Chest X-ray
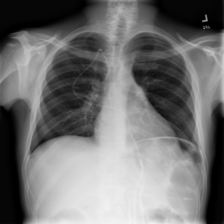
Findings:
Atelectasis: negative
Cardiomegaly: negative
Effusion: negative
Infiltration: negative
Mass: negative
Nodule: negative
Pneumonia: negative
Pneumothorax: negative
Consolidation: negative
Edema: negative
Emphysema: negative
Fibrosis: negative
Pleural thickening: negative
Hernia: negative